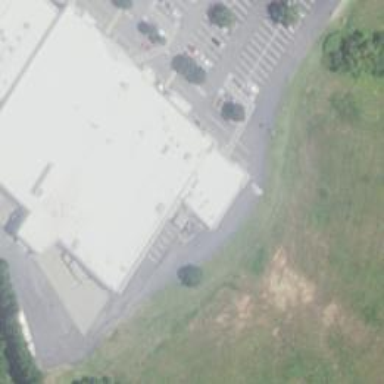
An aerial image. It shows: Retail building.